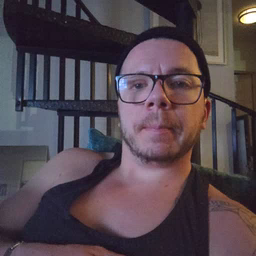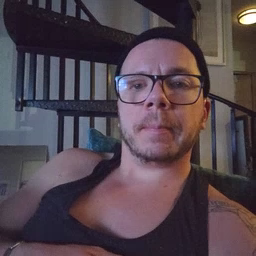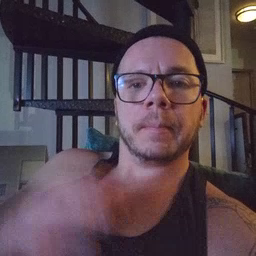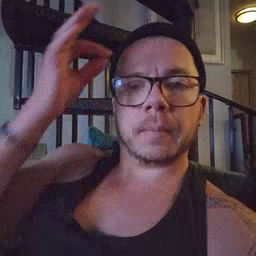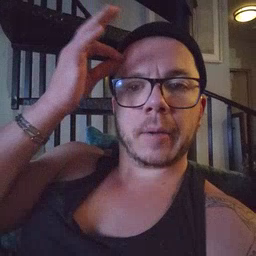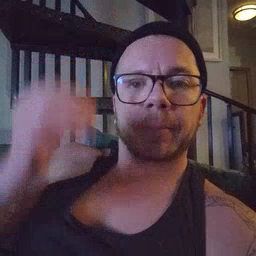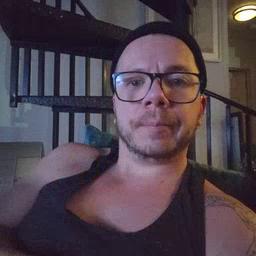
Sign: hair